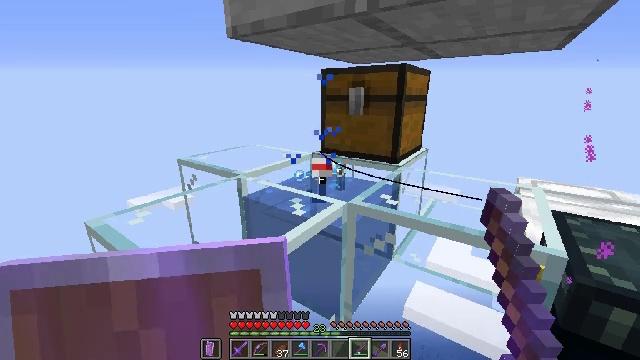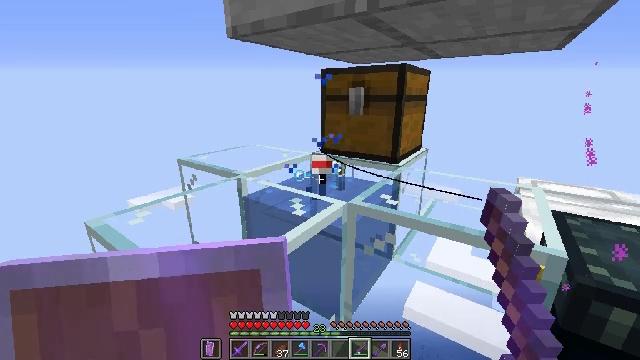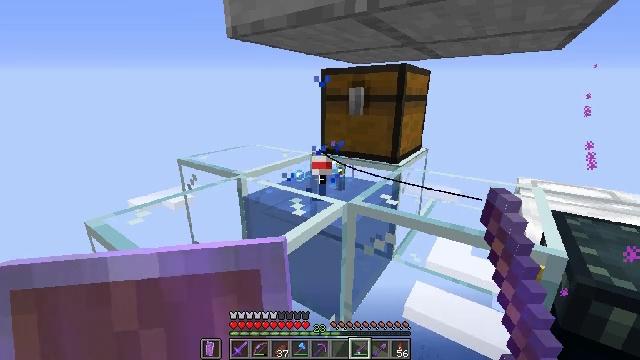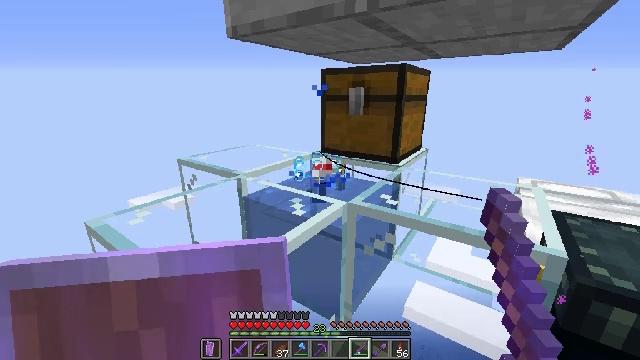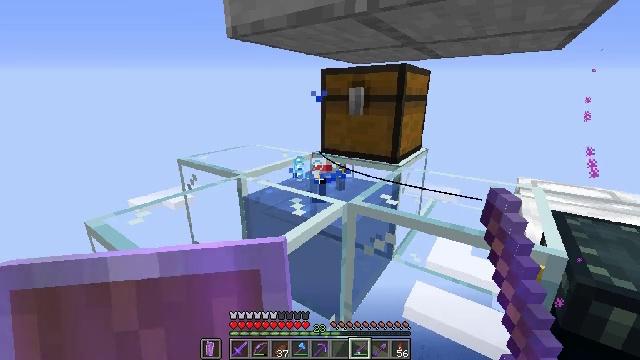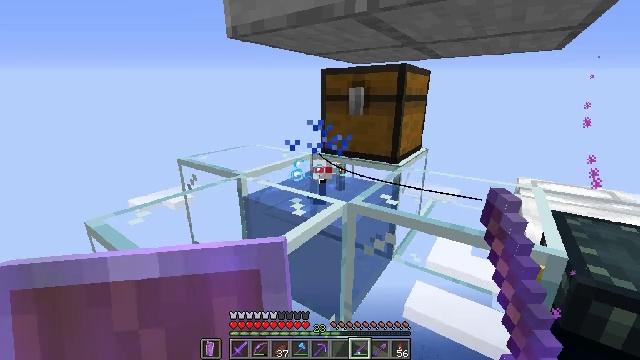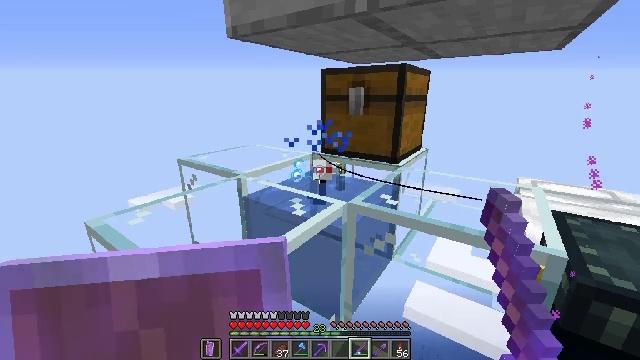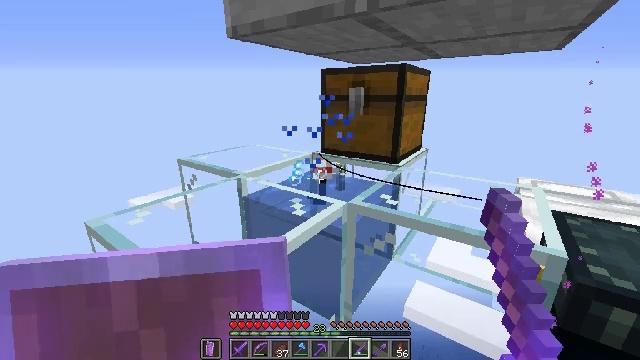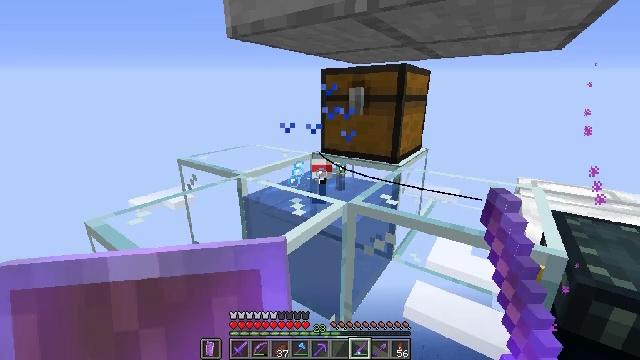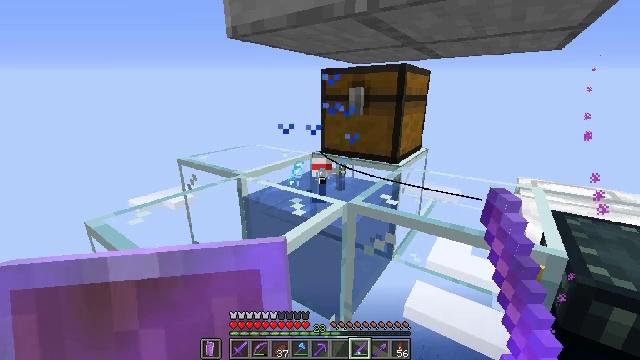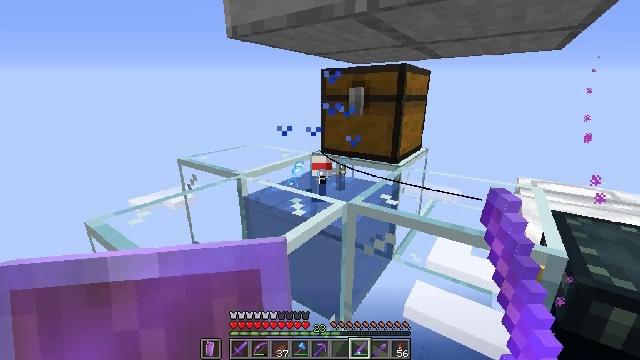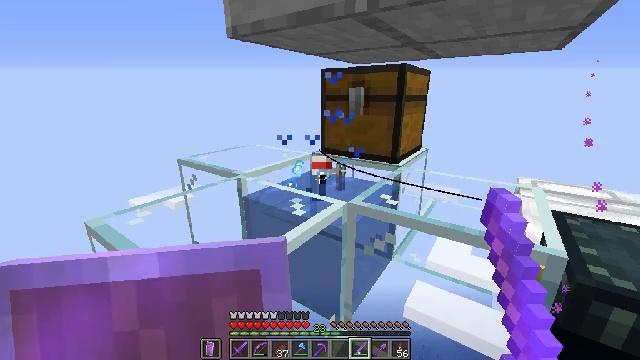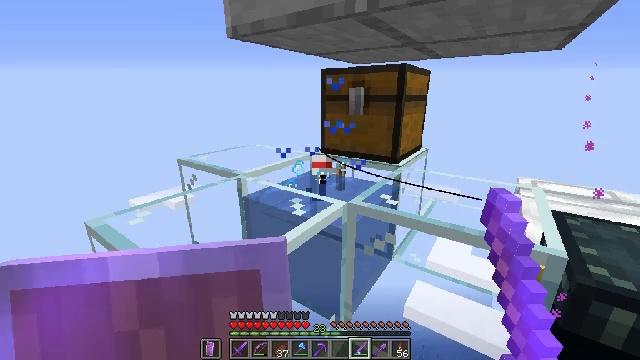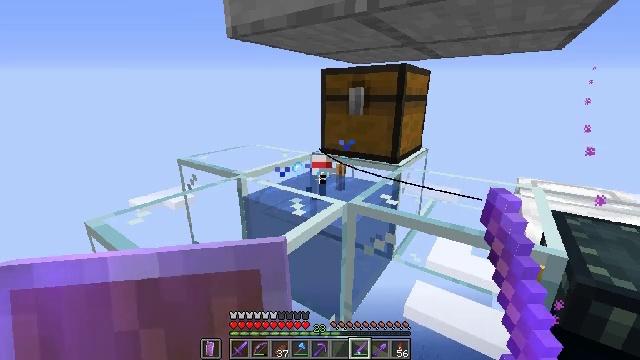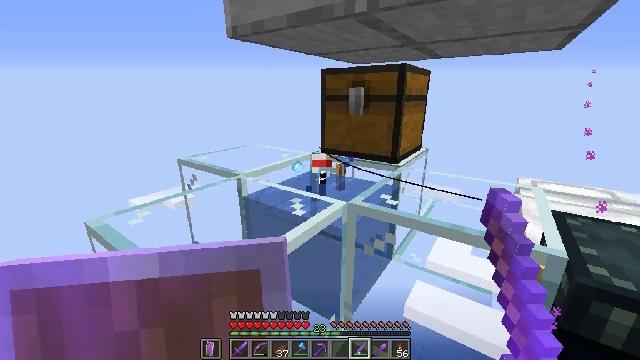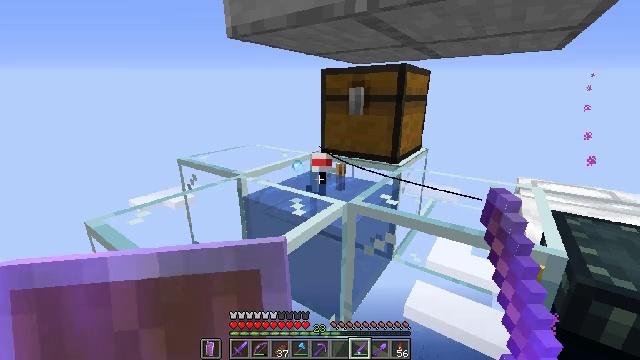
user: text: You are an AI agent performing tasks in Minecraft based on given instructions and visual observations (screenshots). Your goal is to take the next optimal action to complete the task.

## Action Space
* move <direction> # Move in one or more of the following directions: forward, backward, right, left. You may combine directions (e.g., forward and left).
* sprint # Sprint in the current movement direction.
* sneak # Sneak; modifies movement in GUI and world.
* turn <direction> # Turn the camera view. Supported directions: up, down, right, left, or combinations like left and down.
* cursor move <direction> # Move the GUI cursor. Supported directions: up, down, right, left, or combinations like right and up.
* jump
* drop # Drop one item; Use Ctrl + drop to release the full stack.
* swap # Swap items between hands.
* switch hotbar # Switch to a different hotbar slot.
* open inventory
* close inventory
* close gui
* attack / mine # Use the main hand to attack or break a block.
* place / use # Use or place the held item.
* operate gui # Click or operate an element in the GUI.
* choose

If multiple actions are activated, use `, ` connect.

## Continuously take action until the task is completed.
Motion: motion action
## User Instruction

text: Attack the ender chest to collect it.
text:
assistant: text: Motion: no_op
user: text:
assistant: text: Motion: no_op
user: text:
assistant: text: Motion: no_op
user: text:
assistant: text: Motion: no_op
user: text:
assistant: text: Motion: no_op
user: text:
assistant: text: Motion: no_op
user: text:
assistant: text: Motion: no_op
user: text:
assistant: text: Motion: no_op
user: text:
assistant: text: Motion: no_op
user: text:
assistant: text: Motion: no_op
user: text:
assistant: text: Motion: no_op
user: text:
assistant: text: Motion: no_op
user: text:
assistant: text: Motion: no_op
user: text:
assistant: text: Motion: no_op
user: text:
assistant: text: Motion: no_op
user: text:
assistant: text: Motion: no_op
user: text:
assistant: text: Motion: no_op
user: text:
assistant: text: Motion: no_op
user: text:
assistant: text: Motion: no_op
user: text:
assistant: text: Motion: no_op
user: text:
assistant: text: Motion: no_op
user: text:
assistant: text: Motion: no_op
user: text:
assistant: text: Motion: no_op
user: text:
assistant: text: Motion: no_op
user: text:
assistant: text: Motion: no_op
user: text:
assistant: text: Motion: no_op
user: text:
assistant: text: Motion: no_op
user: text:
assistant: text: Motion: no_op
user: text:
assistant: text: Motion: no_op
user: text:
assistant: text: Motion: no_op